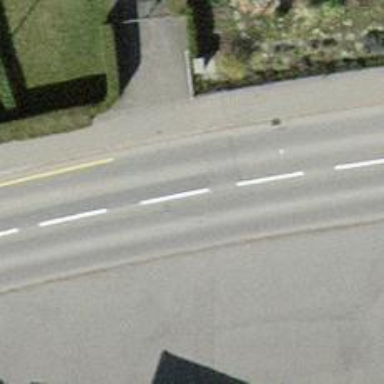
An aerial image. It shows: Tertiary road with sidewalks on both sides.